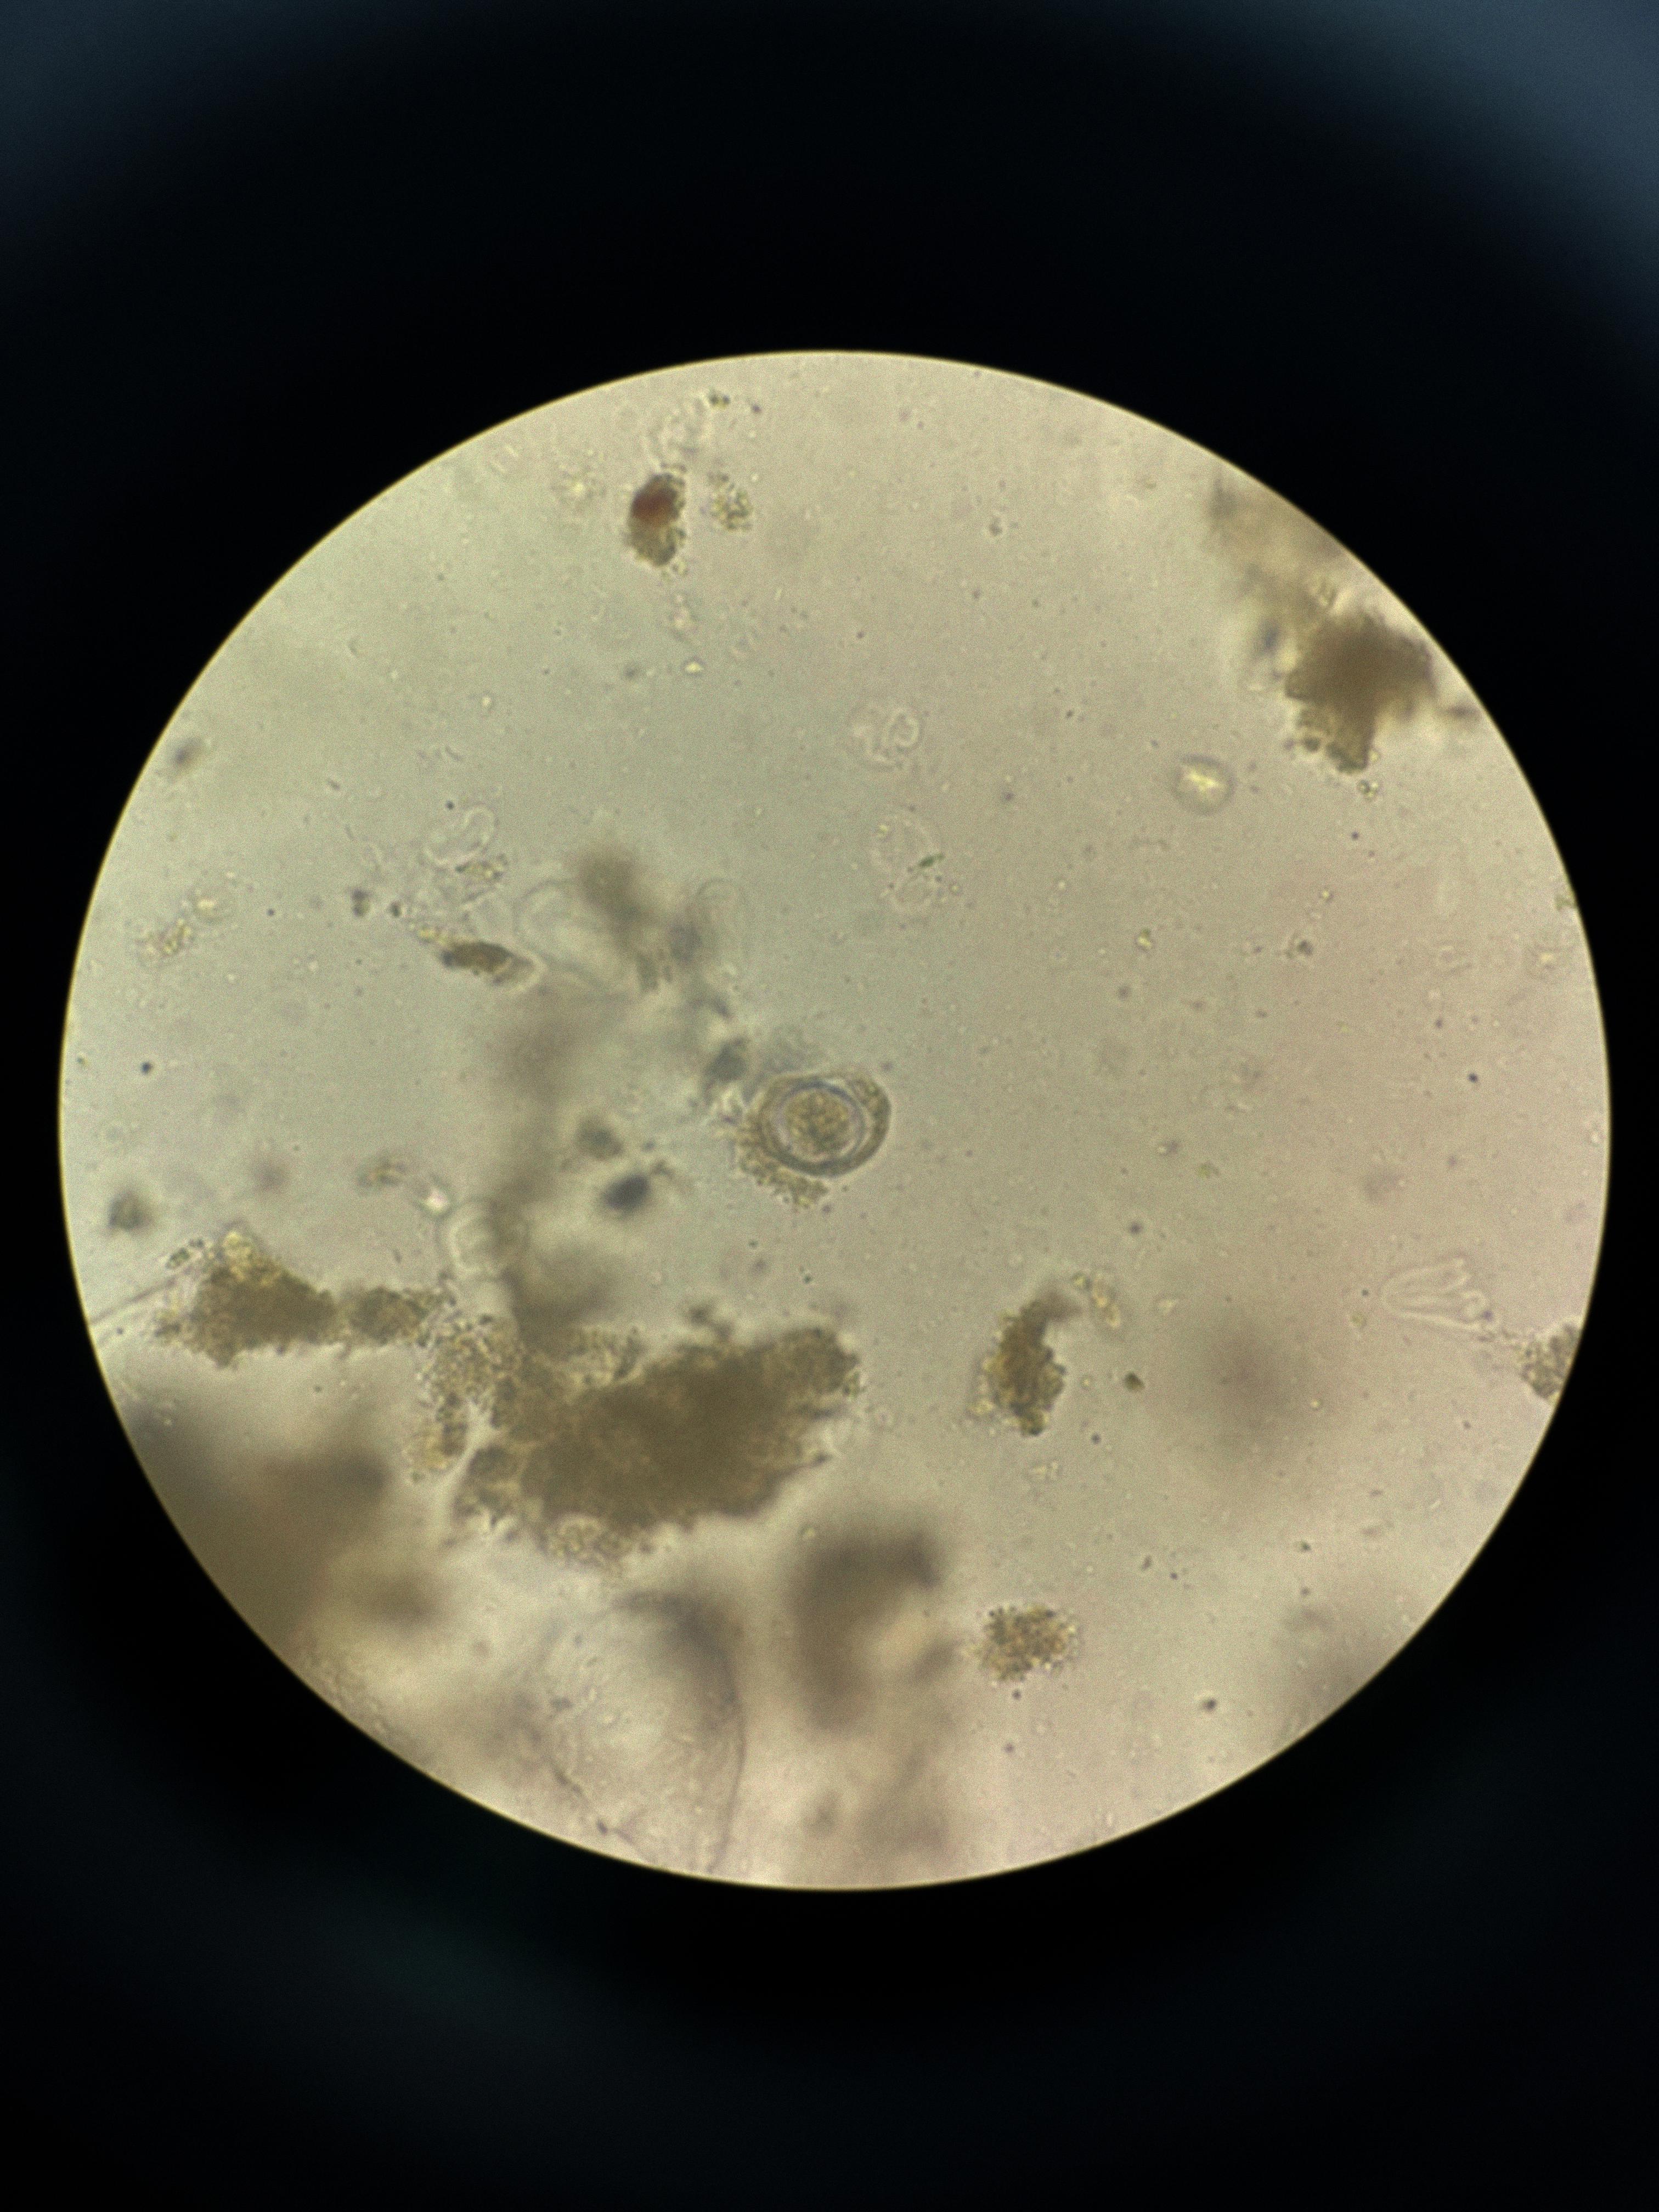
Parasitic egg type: Hymenolepis nana